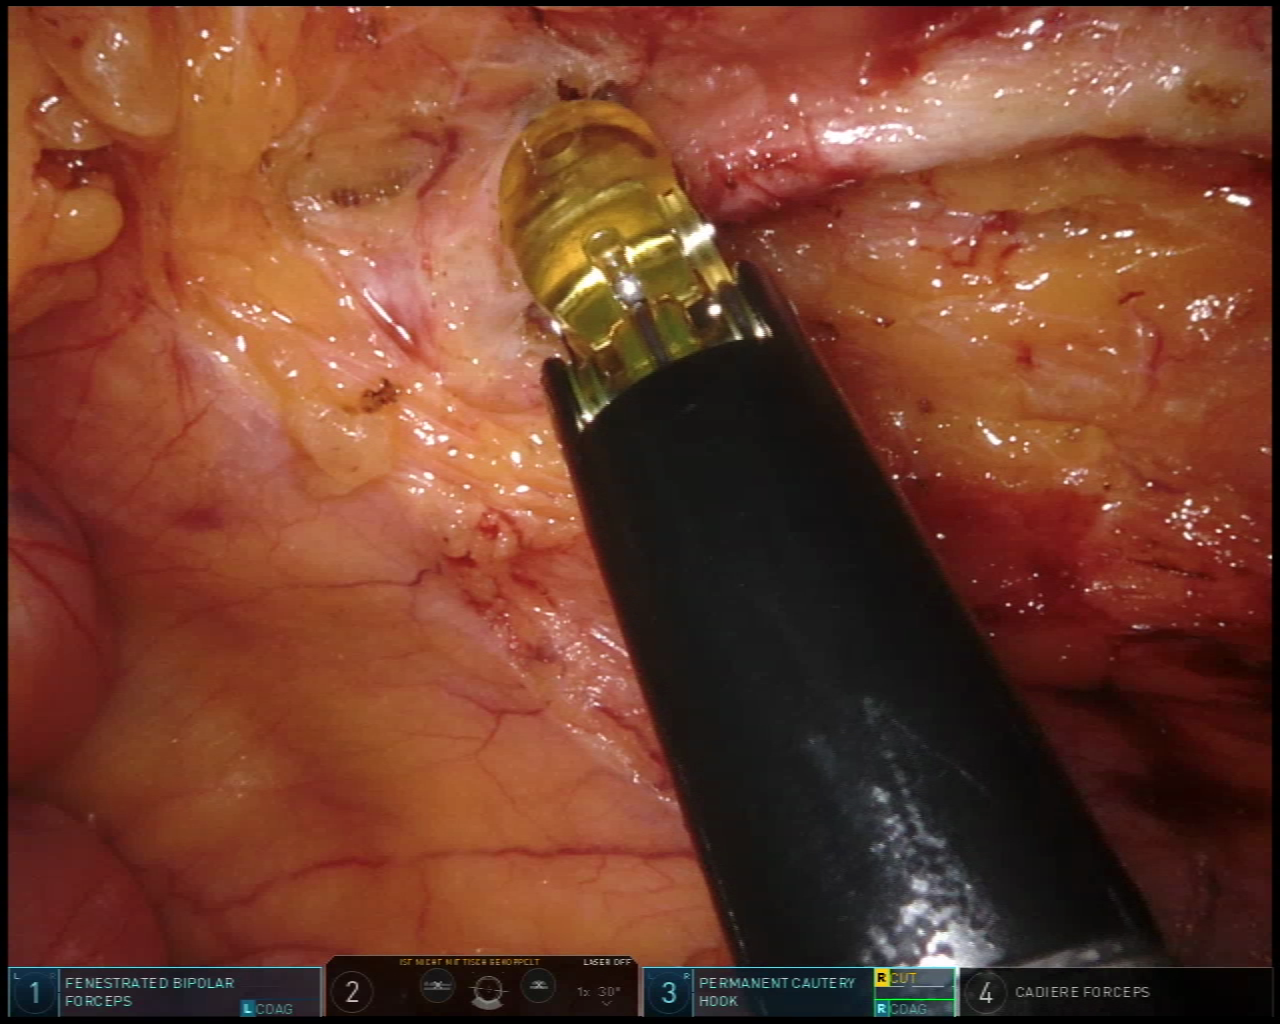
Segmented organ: inferior_mesenteric_artery
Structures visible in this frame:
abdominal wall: no
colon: no
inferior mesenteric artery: yes
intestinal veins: no
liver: no
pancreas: no
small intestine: no
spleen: no
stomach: no
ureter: no
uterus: no
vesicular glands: no